Chest X-ray. View position: PA
Patient age: 63
Patient sex: M
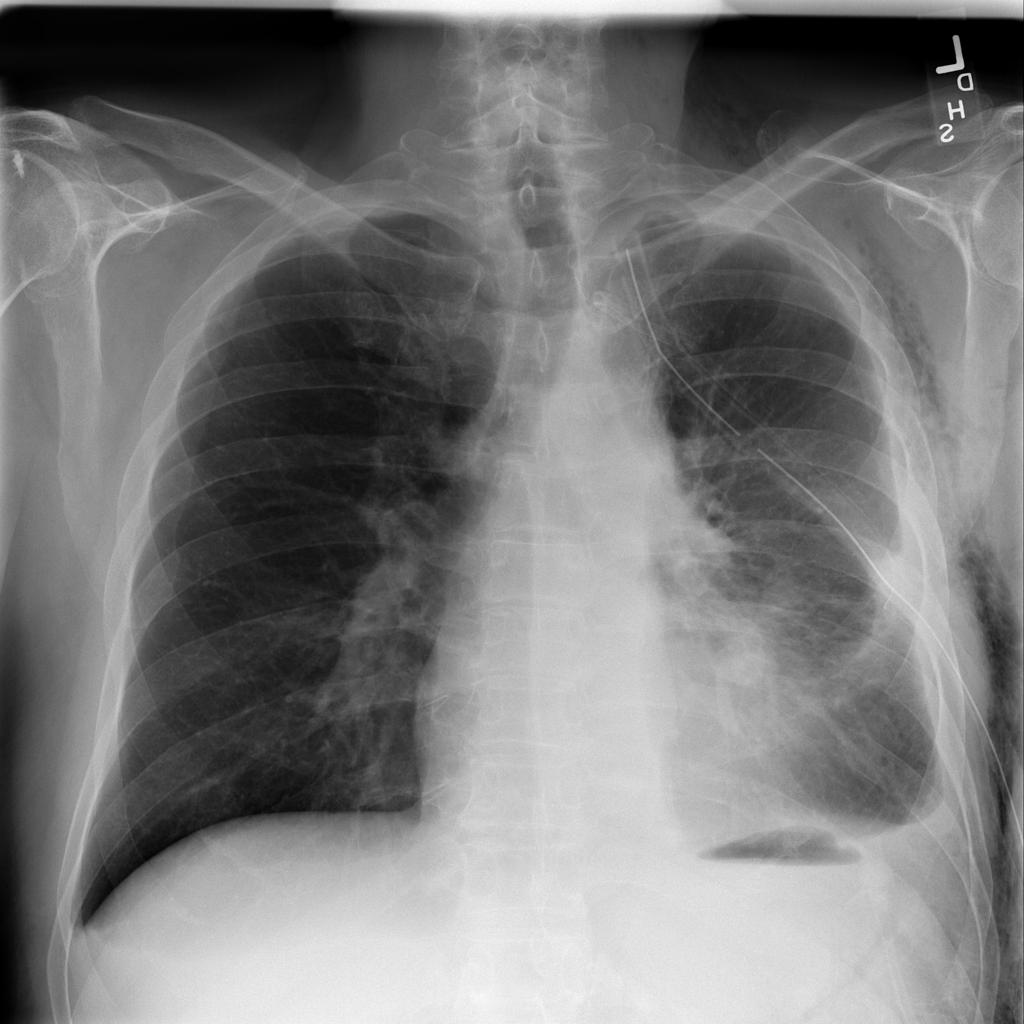
Finding: Pneumothorax